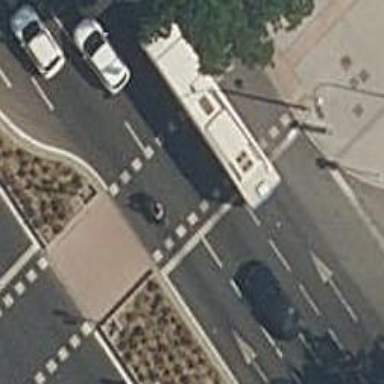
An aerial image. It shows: Zebra crossing with traffic signals. The crossing is marked by traffic lights.